Question: Using PHP 5.3.3, PostgreSQL 8.4.11, pgbouncer 1.3.4 (in 'session' mode) on CentOS 6.2 I'm trying to execute several SQL commands and fetch the results by a PHP script.
When I copy the commands from script to prompt they work flawlessly and return 12 rows:

But when I run from script I get the error:
'''
SQLSTATE[42601]: Syntax error: 7 ERROR: cannot insert multiple commands into a prepared statement
'''
Any help please?
Below is my failing PHP code, I tried using '$db->query()' instead of '$db->prepare/execute' too:
'''
try {
$options = array(PDO::ATTR_ERRMODE => PDO::ERRMODE_EXCEPTION);
$db = new PDO(sprintf('pgsql:host=%s port=%u; dbname=%s',
DBHOST, DBPORT, DBNAME), DBUSER, DBPASS, $options);
$sth = $db->prepare("
start transaction;
create temporary table temp_ids (id varchar not null) on commit drop;
insert into temp_ids (id)
select id
from pref_money
where yw = to_char(current_timestamp - interval '1 week', 'IYYY-IW')
order by money
desc limit 10;
create temporary table temp_rids (rid integer not null) on commit drop;
insert into temp_rids (rid)
select rid
from pref_cards
where stamp > now() - interval '1 day' and
id in (select id from temp_ids) and
bid = 'Mizer' and
trix > 0;
SELECT r.rid, r.cards, to_char(r.stamp, 'DD.MM.YYYY HH24:MI') as day,
c.bid, c.trix, c.pos, c.money, c.last_ip, c.quit,
u.id, u.first_name, u.avatar, u.female, u.city, u.vip > CURRENT_DATE as vip
FROM pref_rounds r, pref_cards c, pref_users u
WHERE u.id = c.id and
r.rid = c.rid and
r.rid in (select rid from temp_rids)
order by rid, pos;
commit;
");
$sth->execute();
while ($row = $sth->fetch(PDO::FETCH_ASSOC)) {
# stuff a JSON object
}
} catch (Exception $e) {
exit('Database problem: ' . $e->getMessage());
}
'''
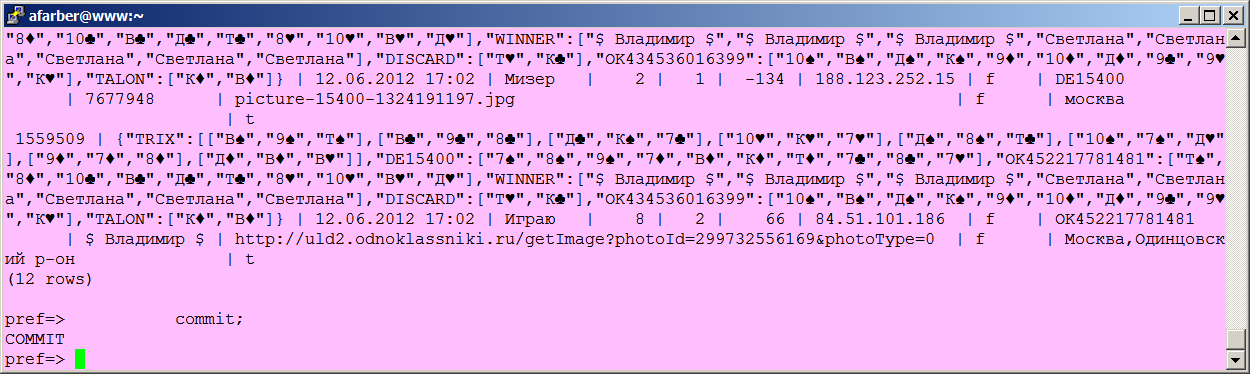
Answer: I've got a tip at the mailing list to get rid of the temp. tables and it works for me:
'''
select r.rid, r.cards, to_char(r.stamp, 'DD.MM.YYYY HH24:MI') as day,
c.bid, c.trix, c.pos, c.money, c.last_ip, c.quit,
u.id, u.first_name, u.avatar, u.female, u.city, u.vip > CURRENT_DATE as vip
from pref_rounds r, pref_cards c, pref_users u
where u.id = c.id and
r.rid = c.rid and
r.rid in (
select rid
from pref_cards
where stamp > CURRENT_TIMESTAMP - interval '1 day' and
id in (
select id
from pref_money
where yw = to_char(CURRENT_TIMESTAMP - interval '1 week', 'IYYY-IW')
order by money
desc limit 10) and
bid = 'Misere' and
trix > 0
)
order by r.rid, c.pos
'''